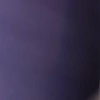
Label: space